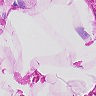
Metastatic tissue present: no